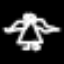
Label: angel